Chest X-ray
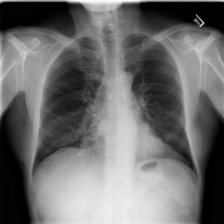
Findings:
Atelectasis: negative
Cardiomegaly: negative
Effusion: negative
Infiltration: negative
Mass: negative
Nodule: negative
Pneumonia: negative
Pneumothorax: negative
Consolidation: negative
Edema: negative
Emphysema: negative
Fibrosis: negative
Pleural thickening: negative
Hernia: negative